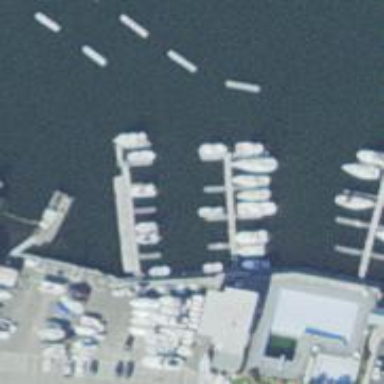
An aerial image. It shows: Man-made pier.